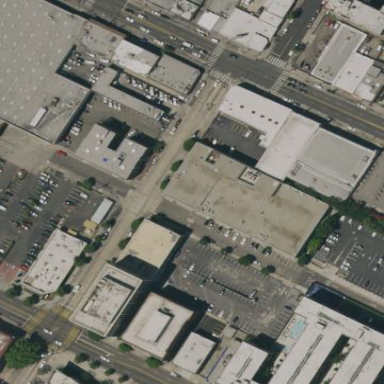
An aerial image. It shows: Commercial building.